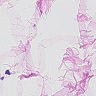
Metastatic tissue present: no